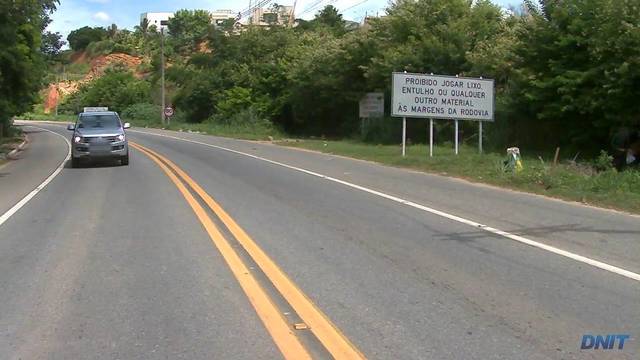
Region: Brazil
Coordinates: -18.837, -41.965